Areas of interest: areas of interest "Logistics and Express Delivery"
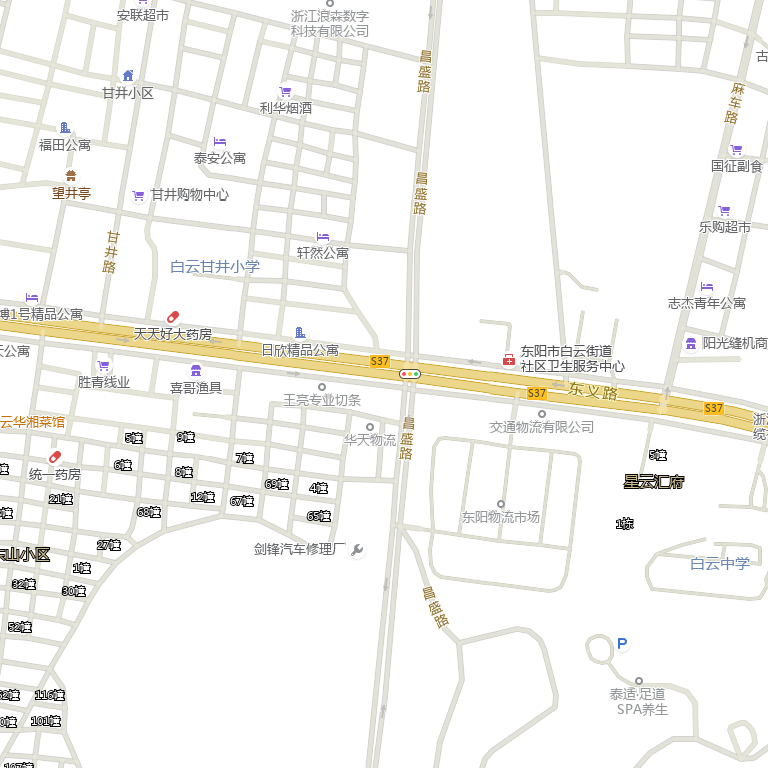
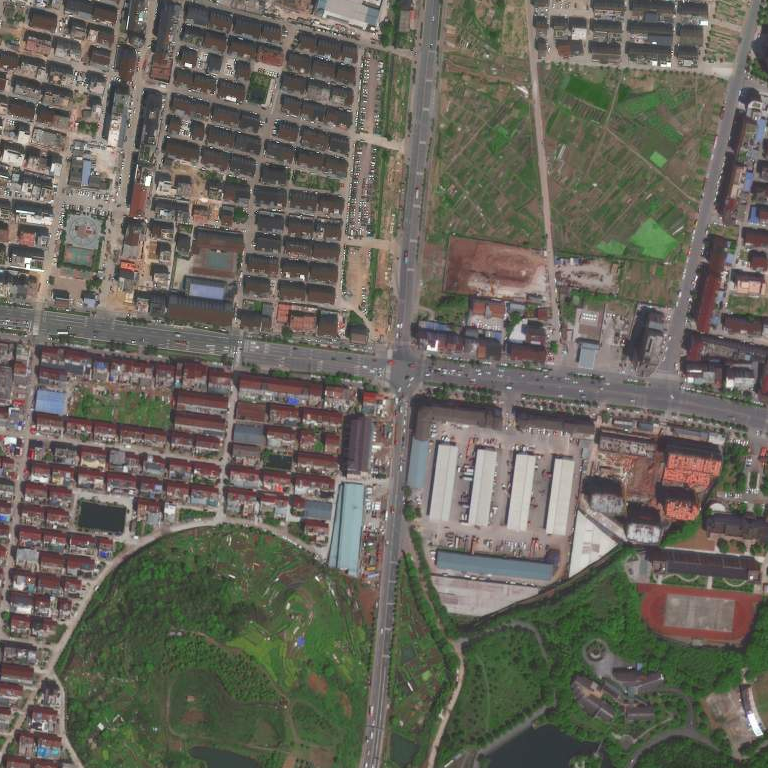